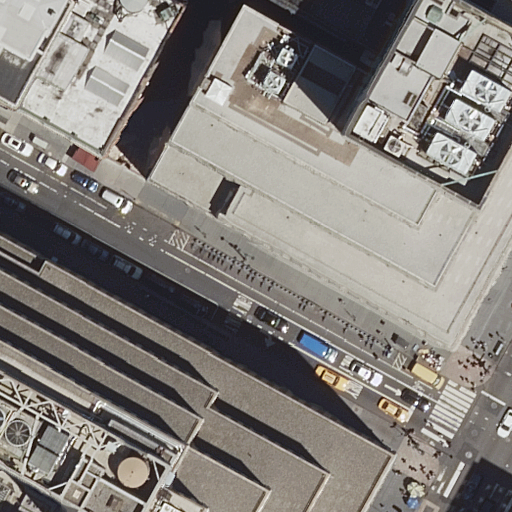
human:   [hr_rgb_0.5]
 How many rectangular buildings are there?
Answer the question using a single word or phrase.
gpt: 5

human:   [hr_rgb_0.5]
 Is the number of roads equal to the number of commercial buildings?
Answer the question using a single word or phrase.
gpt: yes

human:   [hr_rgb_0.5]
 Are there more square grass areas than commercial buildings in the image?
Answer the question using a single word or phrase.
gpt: no

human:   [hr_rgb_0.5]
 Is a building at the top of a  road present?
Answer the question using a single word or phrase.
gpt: yes

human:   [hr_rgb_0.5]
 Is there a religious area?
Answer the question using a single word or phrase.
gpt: no

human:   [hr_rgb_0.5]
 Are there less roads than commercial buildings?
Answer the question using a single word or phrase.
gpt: no

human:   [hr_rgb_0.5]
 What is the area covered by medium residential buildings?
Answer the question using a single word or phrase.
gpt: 222m2

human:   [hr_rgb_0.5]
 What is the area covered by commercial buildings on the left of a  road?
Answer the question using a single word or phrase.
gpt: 914m2

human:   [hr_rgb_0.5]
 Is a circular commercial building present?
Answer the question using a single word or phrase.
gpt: no

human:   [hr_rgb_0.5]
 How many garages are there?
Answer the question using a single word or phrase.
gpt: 0

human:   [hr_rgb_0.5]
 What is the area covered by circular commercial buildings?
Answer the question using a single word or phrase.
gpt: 0m2

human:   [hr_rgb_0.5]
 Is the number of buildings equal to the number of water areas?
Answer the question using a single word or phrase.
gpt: no

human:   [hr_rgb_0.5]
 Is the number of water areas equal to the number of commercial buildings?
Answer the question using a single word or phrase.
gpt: no

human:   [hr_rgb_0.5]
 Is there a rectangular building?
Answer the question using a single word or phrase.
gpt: yes

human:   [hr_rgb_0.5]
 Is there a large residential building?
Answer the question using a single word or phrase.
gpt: yes

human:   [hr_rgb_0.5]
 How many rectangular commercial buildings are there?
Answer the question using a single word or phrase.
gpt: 2

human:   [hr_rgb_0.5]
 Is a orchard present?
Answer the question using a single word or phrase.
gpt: no

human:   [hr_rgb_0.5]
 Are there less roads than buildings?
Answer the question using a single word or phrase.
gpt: yes

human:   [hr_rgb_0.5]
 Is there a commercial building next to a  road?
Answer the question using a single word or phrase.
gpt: yes

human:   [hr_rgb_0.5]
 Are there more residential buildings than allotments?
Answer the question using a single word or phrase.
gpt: yes

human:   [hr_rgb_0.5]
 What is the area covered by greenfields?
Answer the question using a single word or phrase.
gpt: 0m2

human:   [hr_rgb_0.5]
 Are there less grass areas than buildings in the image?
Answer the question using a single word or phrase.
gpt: yes

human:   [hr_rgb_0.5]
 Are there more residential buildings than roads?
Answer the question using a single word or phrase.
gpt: yes

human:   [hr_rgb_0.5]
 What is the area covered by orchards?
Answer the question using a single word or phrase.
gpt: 0m2

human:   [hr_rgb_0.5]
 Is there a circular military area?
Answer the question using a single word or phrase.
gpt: no

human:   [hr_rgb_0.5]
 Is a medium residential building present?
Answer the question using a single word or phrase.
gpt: yes

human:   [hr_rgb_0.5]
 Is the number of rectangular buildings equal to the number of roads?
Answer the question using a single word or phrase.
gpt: no

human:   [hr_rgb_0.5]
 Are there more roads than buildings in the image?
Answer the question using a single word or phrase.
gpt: no

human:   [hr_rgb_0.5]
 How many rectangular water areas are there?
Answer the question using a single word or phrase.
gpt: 0

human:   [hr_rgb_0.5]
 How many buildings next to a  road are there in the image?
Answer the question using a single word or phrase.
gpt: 7

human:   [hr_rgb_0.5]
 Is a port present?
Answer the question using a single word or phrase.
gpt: no

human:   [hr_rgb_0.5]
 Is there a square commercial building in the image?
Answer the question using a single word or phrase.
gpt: no

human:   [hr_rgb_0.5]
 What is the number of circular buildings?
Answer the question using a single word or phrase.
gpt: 0

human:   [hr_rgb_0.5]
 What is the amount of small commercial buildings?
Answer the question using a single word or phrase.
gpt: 0

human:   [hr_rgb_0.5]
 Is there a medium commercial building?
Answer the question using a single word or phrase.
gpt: yes

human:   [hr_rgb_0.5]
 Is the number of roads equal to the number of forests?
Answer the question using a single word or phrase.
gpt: no